Question: how to share url + parameter using addthis social plugin?
I had read the addthis api, But I can not find whey to add my parameters.
<URL>
'''
<!DOCTYPE HTML>
<html lang="en-US">
<head>
<meta charset="UTF-8">
<title>hello world</title>
</head>
<body>
<!-- AddThis Button BEGIN -->
<div class="addthis_toolbox addthis_default_style ">
<a class="addthis_button_preferred_1"></a>
<a class="addthis_button_compact"></a>
<a class="addthis_counter addthis_bubble_style"></a>
</div>
<script type="text/javascript">
var addthis_config = {
// I want to share link as this url + my_defined_paramater, how to set?
url: location.href+'refer_id=1900' //not correct
};
</script>
<script type="text/javascript" src="//s7.addthis.com/js/300/addthis_widget.js#username=addthis"></script>
<!-- AddThis Button END -->
</body>
</html>
'''

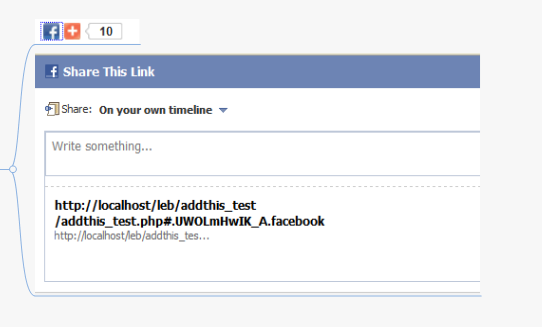
Answer: Looks like you may need an ampersand in your url. Everything else looks fine from what the API docs show.
'''
var addthis_config = {
// I want to share link as this url + my_defined_paramater, how to set?
url: location.href+'&refer_id=1900'
//^^^
};
'''
I found some items in the support section. Hopefully this will help.
<URL>
Basically, it says you can add an attribute called 'addthis:url' to set a custom URL. Since you need the current page, you'll have to update it with JavaScript's 'setAttribute()' method.
'''
<div class="addthis_toolbox addthis_default_style" id="addthis_container">
<a class="addthis_button_preferred_1"></a>
<a class="addthis_button_compact"></a>
<a class="addthis_counter addthis_bubble_style"></a>
</div>
<script type="text/javascript">
var addThisCont = document.getElementById("addthis_container");
var curUrl = location.protocol + "//" + location.href;
var withGetVariable = curUrl + "?refer_id=1900";
addThisCont.setAttribute("addthis:url", withGetVariable);
</script>
<script type="text/javascript" src="//s7.addthis.com/js/300/addthis_widget.js#username=addthis"></script>
'''